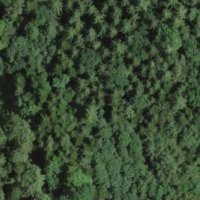
EUNIS habitat code: 44
Species observed at this site:
Astrantia major
Acer pseudoplatanus